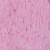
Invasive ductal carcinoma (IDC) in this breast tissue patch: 1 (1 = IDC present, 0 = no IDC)